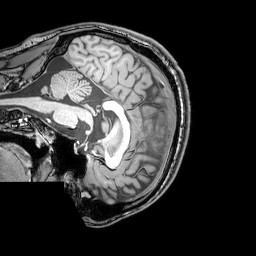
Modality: T1w
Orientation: sagittal
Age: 23
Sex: male
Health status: healthy
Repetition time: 0.081 s
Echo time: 0.037 s